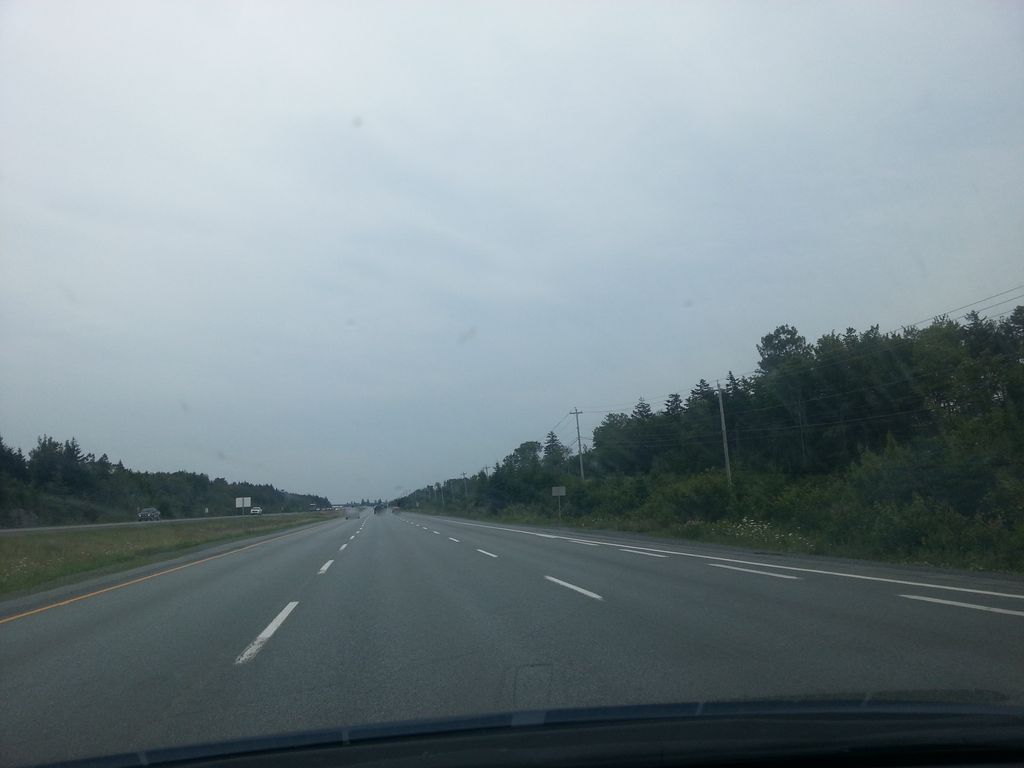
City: halifax